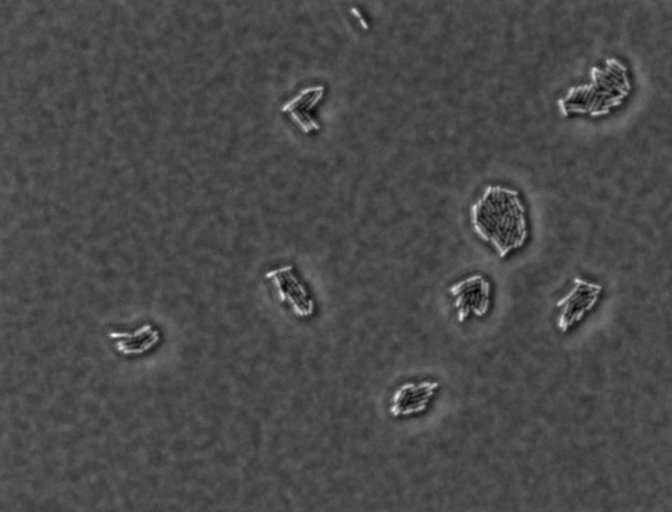
Salmonella enterica Enteritidis